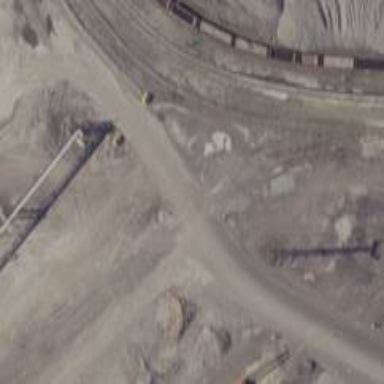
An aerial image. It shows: Level crossing along the railway.